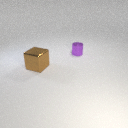
large brown metal cube in front of small purple metal cylinder